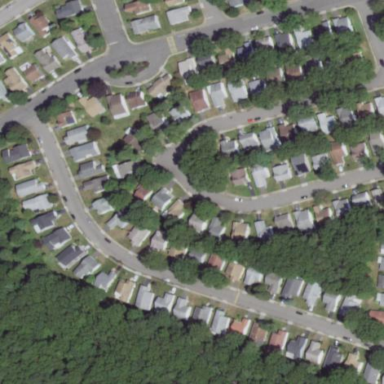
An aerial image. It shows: Sidewalk.